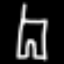
Label: pants